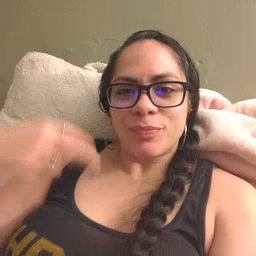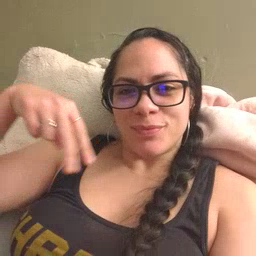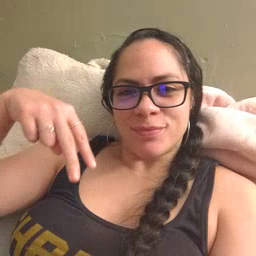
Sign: dance